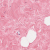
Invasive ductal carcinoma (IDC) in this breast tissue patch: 0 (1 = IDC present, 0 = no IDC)